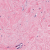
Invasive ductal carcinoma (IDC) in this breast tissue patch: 0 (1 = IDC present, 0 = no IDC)